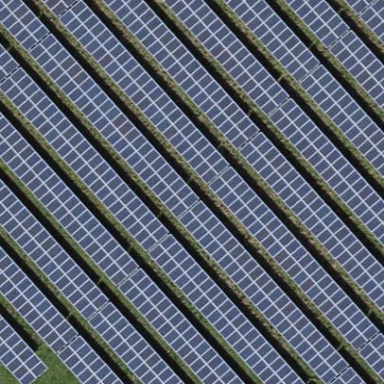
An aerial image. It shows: Solar power generator with photovoltaic panels.